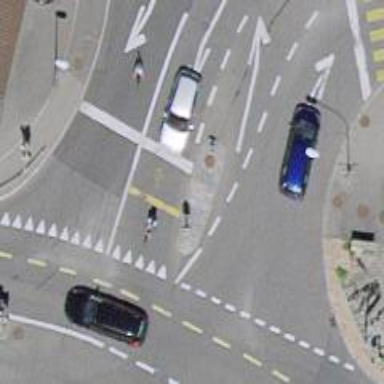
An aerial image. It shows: Road with traffic signals.